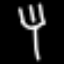
Label: fork